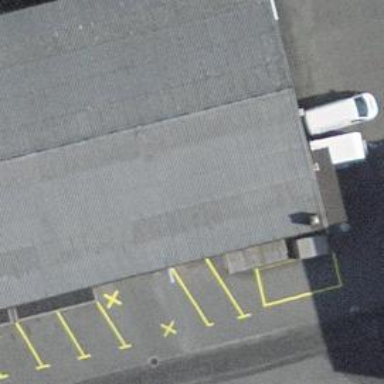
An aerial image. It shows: Car shop.